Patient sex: M
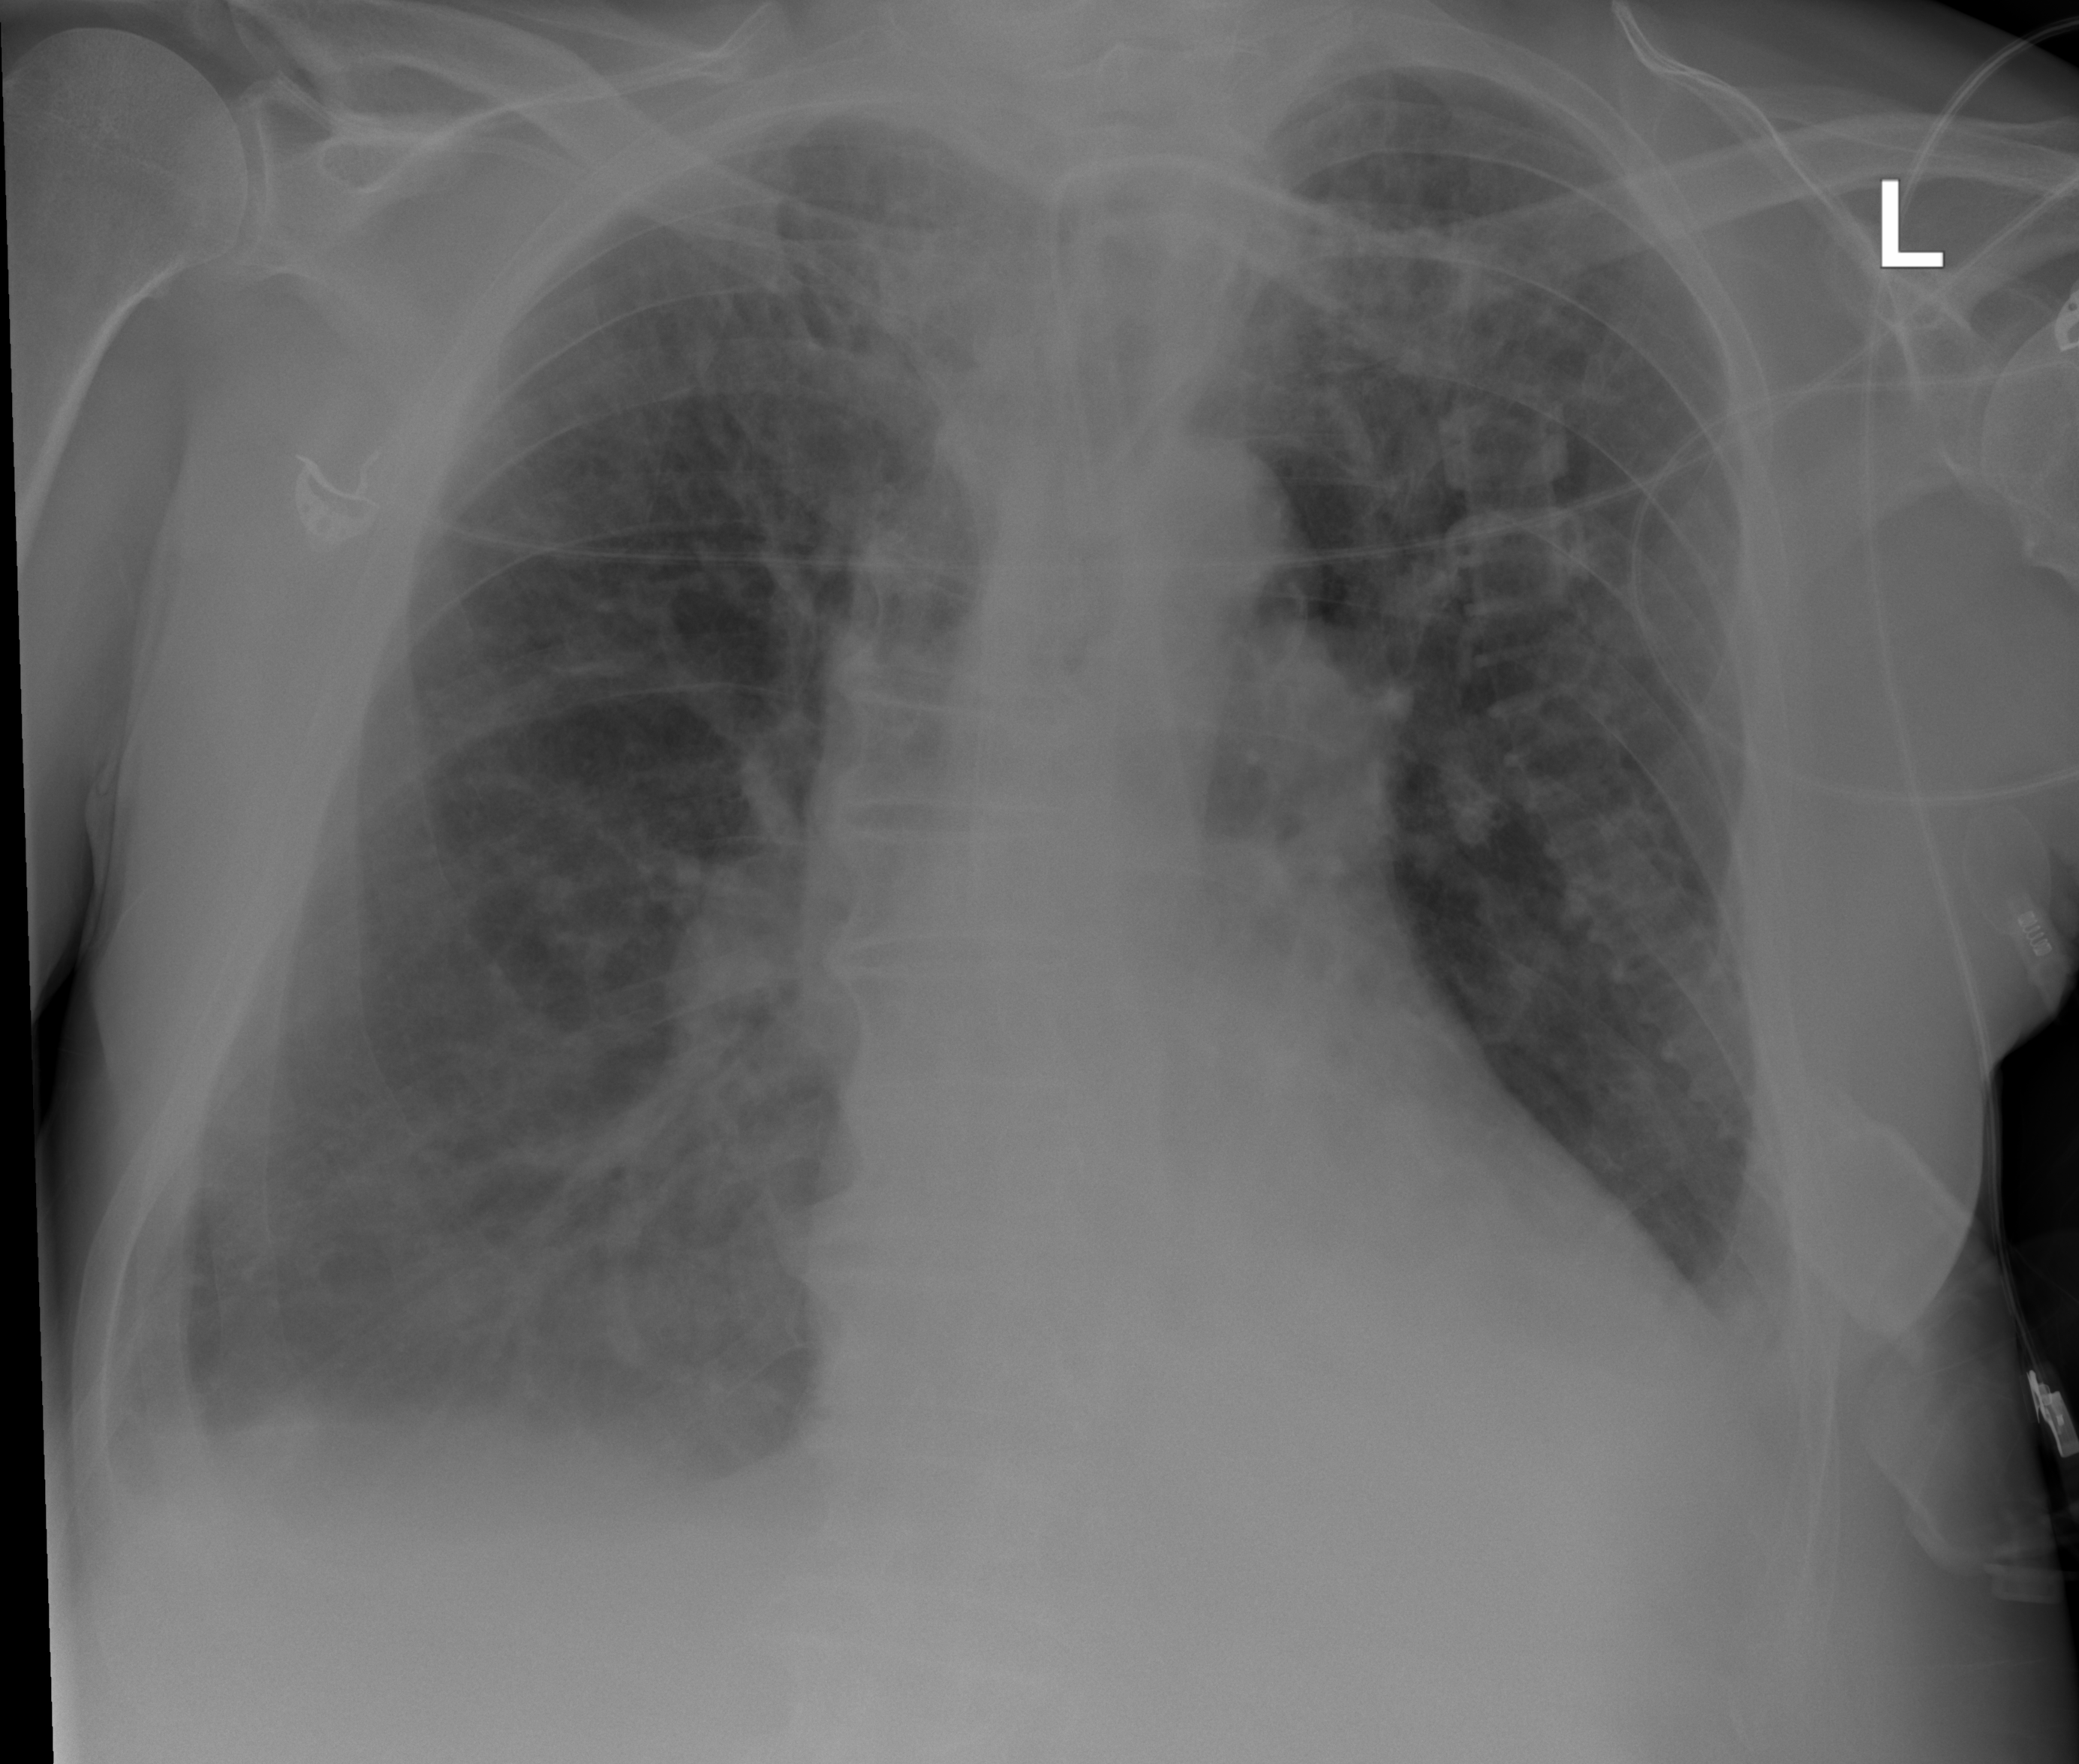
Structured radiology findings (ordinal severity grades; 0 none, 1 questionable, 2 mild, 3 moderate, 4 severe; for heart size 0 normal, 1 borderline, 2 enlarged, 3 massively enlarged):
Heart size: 2
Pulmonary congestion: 2
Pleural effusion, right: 3
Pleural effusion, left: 2
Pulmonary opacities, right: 2
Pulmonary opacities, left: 2
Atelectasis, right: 2
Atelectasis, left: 2